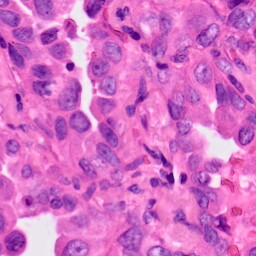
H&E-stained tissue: Lung